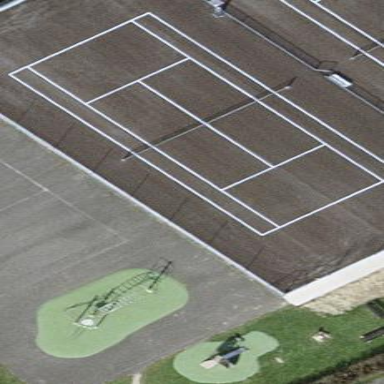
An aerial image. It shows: Tennis court on the leisure land pitch.